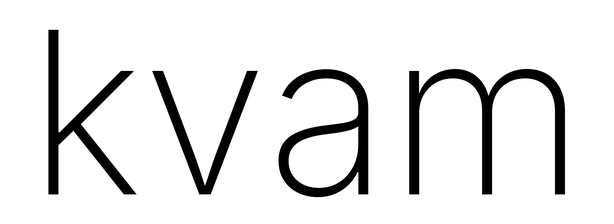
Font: Inter_ExtraLight